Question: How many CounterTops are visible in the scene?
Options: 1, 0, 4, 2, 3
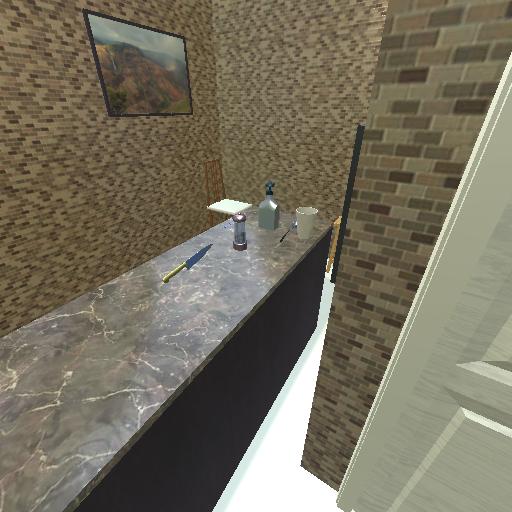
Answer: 1